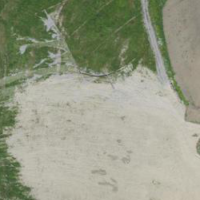
EUNIS habitat code: 56
Species observed at this site:
Tanacetum vulgare